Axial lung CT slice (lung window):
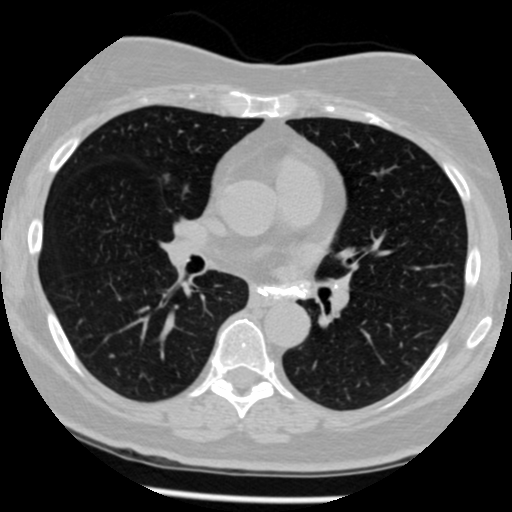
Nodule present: no